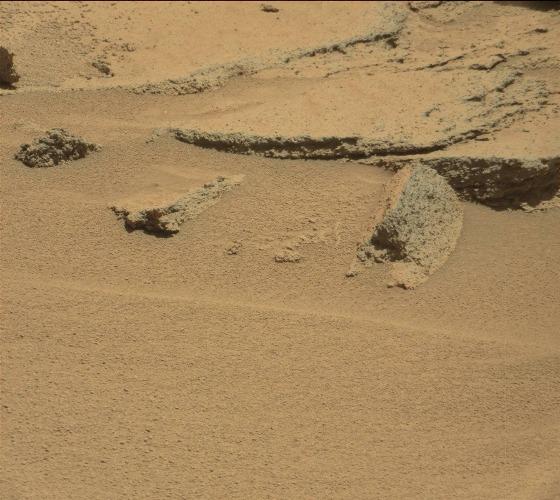
Terrain classes present: Bedrock, Gravel / Sand / Soil, Rock, Shadow